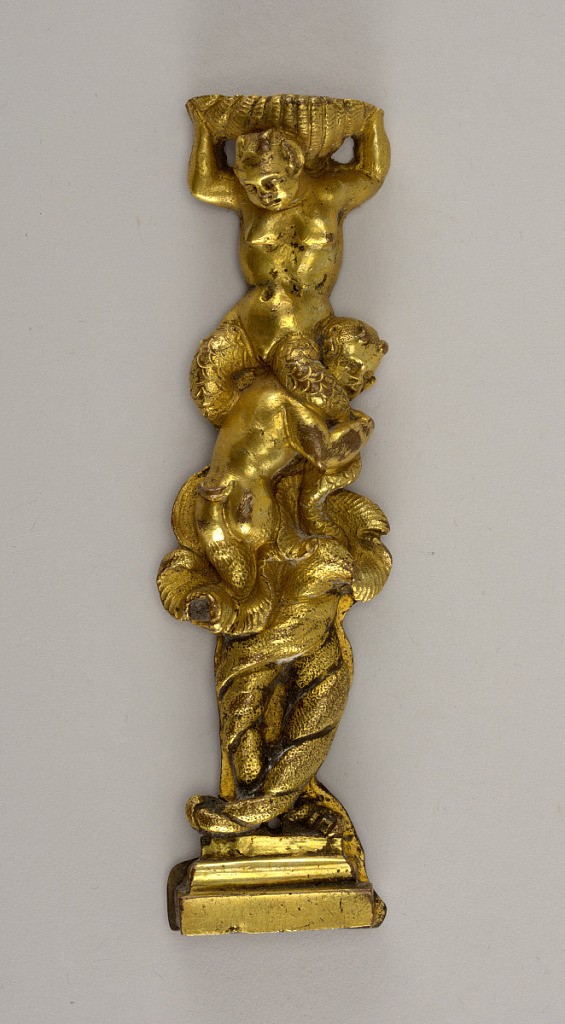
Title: mount
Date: ca. 1730
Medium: bronze, gold
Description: Gilt bronze figural mount of two satyrs holding a shell.